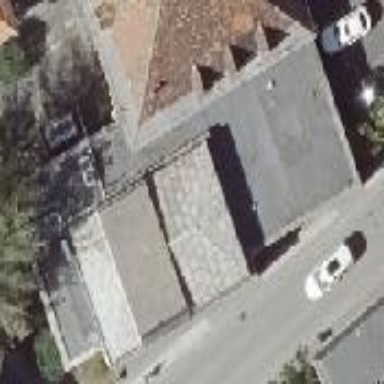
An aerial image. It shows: Building with white exterior. The roof is black and made of tar.